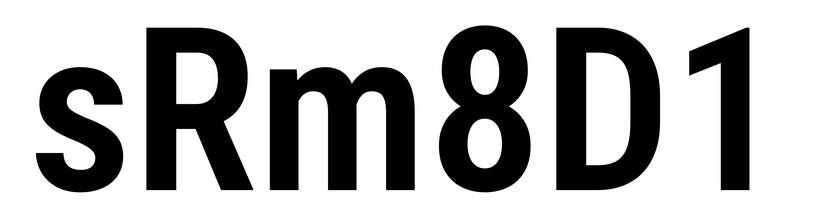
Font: Roboto_Condensed_SemiBold